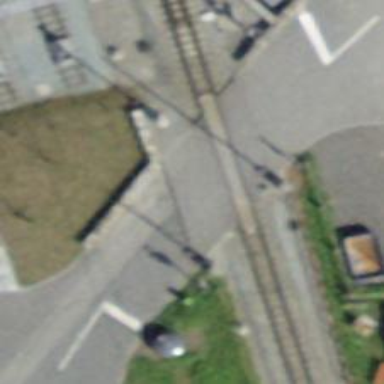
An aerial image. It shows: Level crossing on the railway with lights and full barrier.